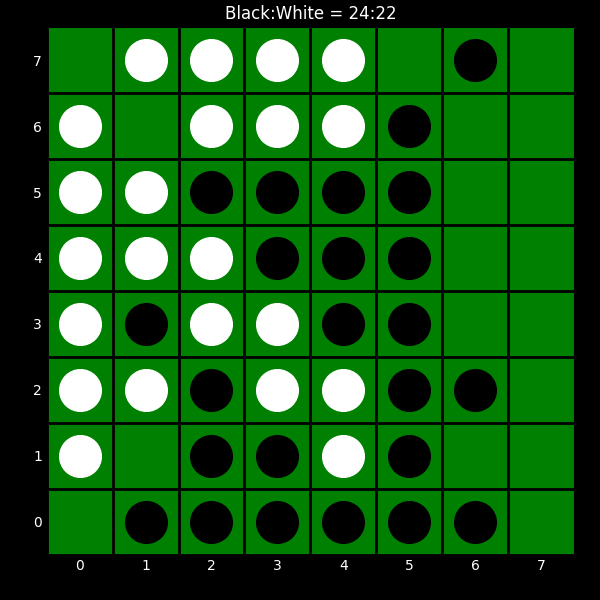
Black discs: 24
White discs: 22